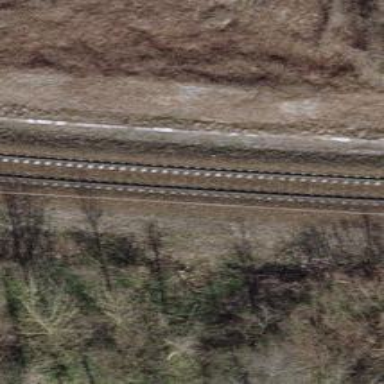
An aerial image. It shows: Railway track with contact lines for electrification.